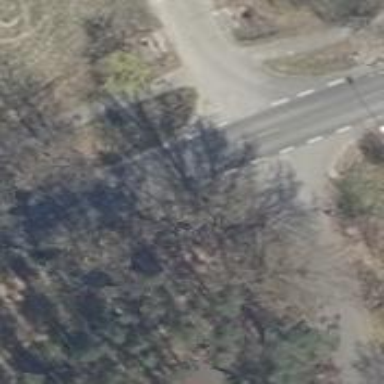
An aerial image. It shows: Rest area on the road.